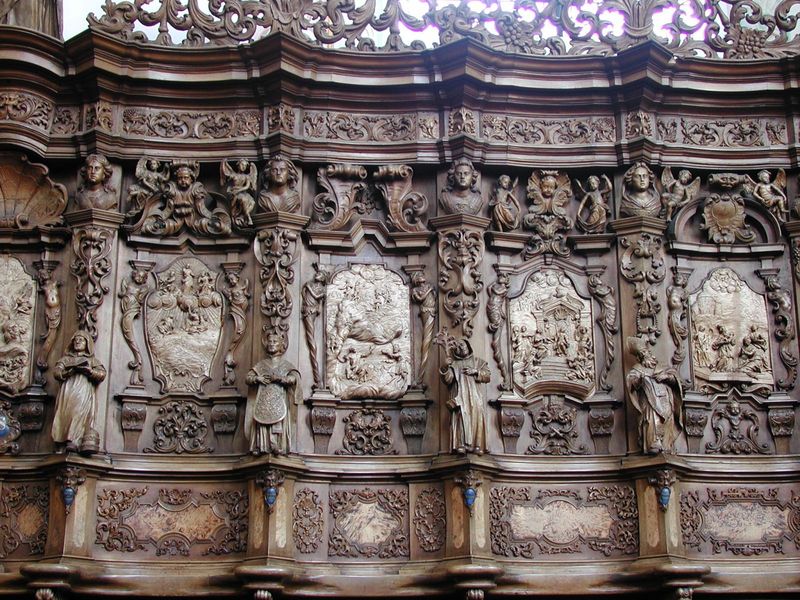
Titel: Chorgestühl
Standort: Bad Schussenried, St. Magnus und Maria (EU - D - BW)
Schlagwörter: blau, dunkel, menschen, blumen, braun, hell, holz, köpfe, männer, gebäude, beige, ornament, architektur, barock, rahmen, sockel, innenraum, portrait, kirche, personen, gotik, engel, ranken, skulptur, trauben, relief, bilder, mauer, farbe, figuren, bischof, papst, gestühl, detail, ornamente, verzierung, geländer, foto, fotografie, rüstung, altar, schnitzerei, fries, wappen, sims, schnörkel, orgel, skulpturen, kreuze, statuen, chor, mönch, wächter, geistliche, heilige, muschel, büsten, prunk, putten, szenen, geschnitzt, schnitzereien, kranzgesims, kriche, medaillons, buchten, stifter, einkerbung, kirchenväter, figurenschmuck, putenm